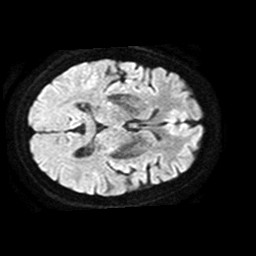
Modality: TRACE
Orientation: axial
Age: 69
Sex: female
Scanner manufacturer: philips
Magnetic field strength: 1.5 T
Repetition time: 3.403 s
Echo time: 0.09411 s